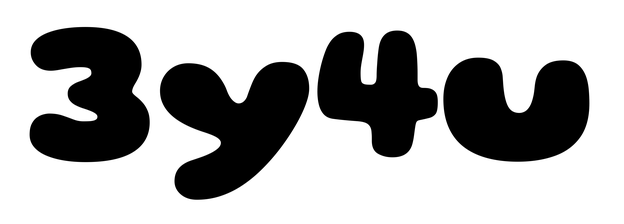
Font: Gluten_Black